Question: My aim is to keep 2 images side by side in large screens and one above another in small screens.The problem what I have done is doing the opposite.In large screens images are coming one above another and in small screens images are coming side by side.
Please see this <URL>.
This is my html code
'''
<!--nav bar-->
<div class="container">
<div class="row">
<div class="col-md-18">
<div >
<img src="http://www.computerhope.com/logo.gif" alt="Logo" class="round"> my user
</div>
</div>
<div class="col-md-6">Recently purchased
<div id="slideshow">
<span class="images">
<div class="box img-responsive">
<img src="http://lorempixel.com/150/100/abstract" />
<span class="caption simple-caption">
<p>Review</p>
</span>
</div>
<div class="box img-responsive">
<img src="http://lorempixel.com/150/100/food" />
<span class="caption simple-caption">
<p>Review</p>
</span></div>
</span>
<a class="next" href="#">Next</a>
</div>
</div>
</div>
</div>
'''
I have not posted the js codes because I feel its not necessary But if you want then please check the fiddle
Please see the screenshot,
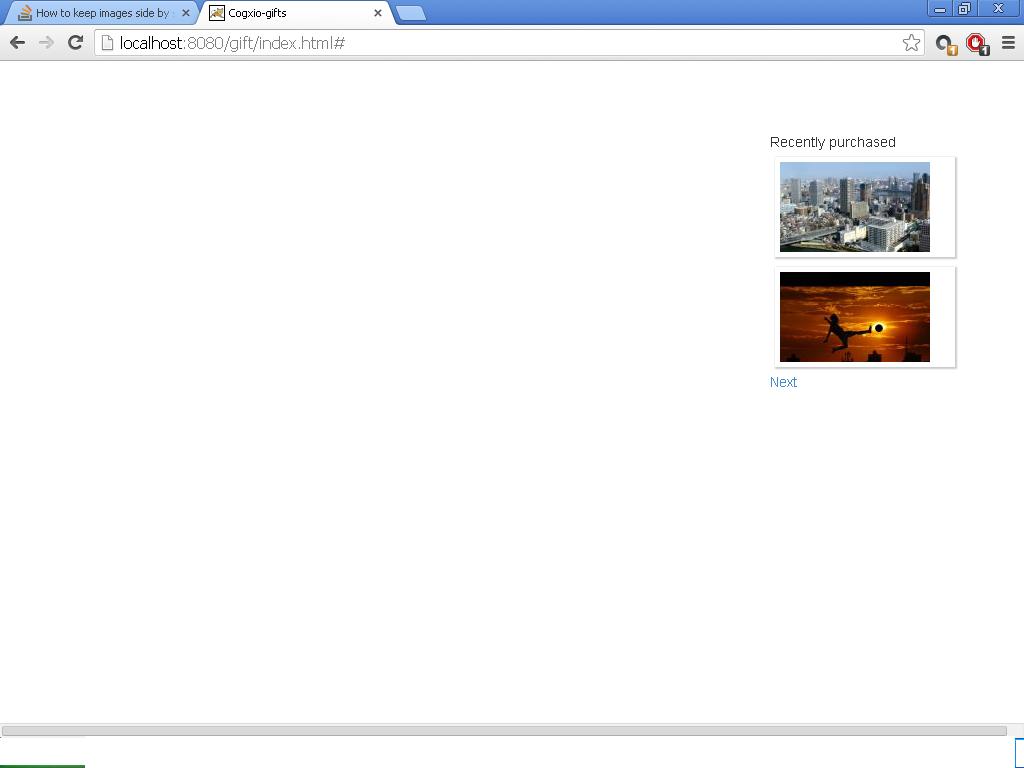
Answer: Add 'img-responsive' class to image tag and not div tag. Also 'col-lg-18' not possible to have 18 columns unless you have customised it, by default 12 is the max columns u can have.